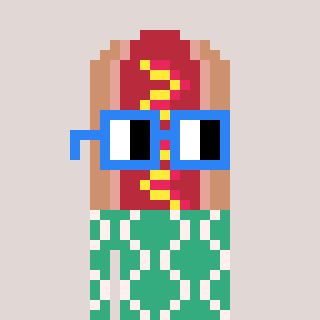
a pixel art character with square blue glasses, a hotdog-shaped head and a teal-colored body on a warm background